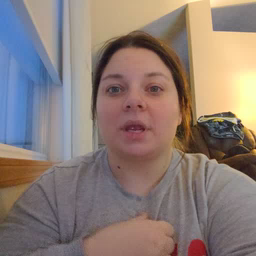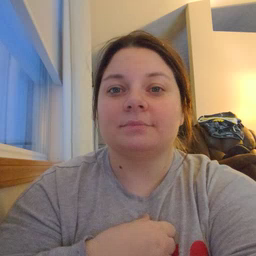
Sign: toothbrush